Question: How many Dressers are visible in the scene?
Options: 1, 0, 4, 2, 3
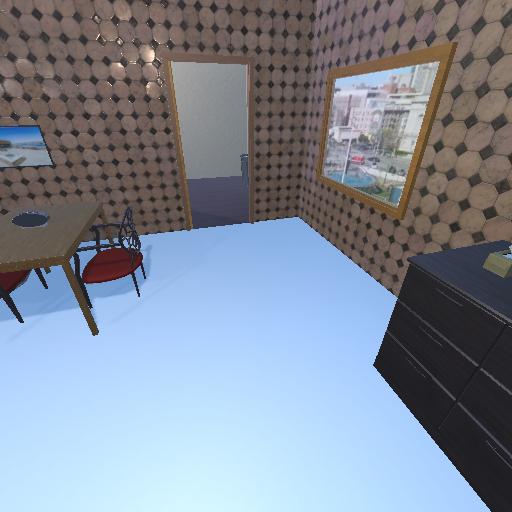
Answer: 1